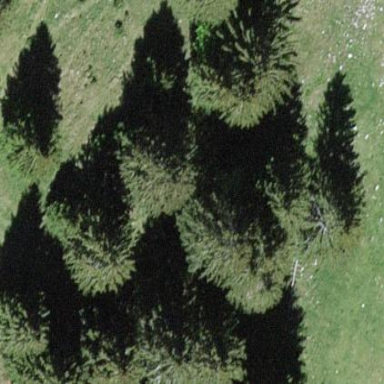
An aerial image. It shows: Evergreen needle-leaved forest.